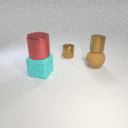
large cyan rubber cube in front of large brown rubber sphere